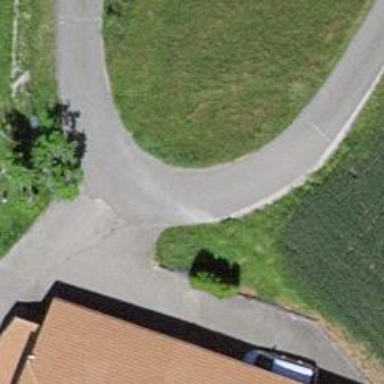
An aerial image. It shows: Residential road with asphalt surface.